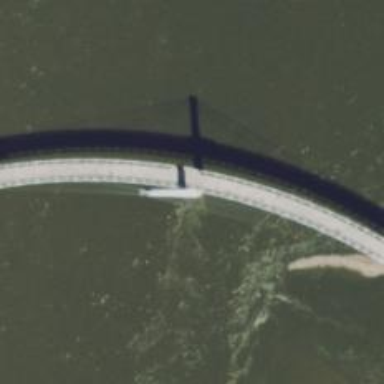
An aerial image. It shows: Bridge supported by pylons.